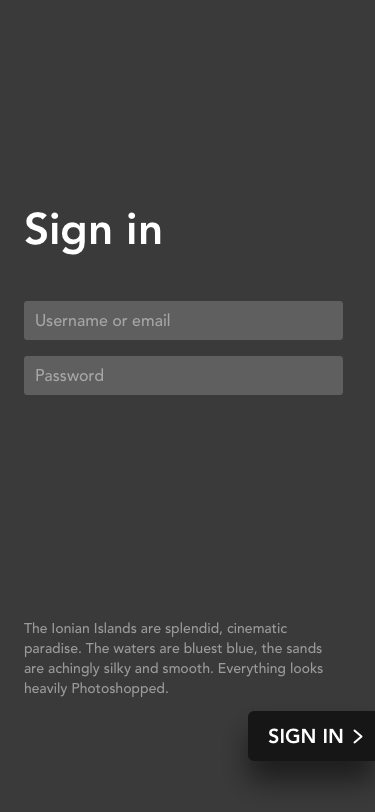
Text in this UI design:
The Ionian Islands are splendid, cinematic paradise. The waters are bluest blue, the sands are achingly silky and smooth. Everything looks heavily Photoshopped.
Sign in
SIGN IN
Username or email
Password